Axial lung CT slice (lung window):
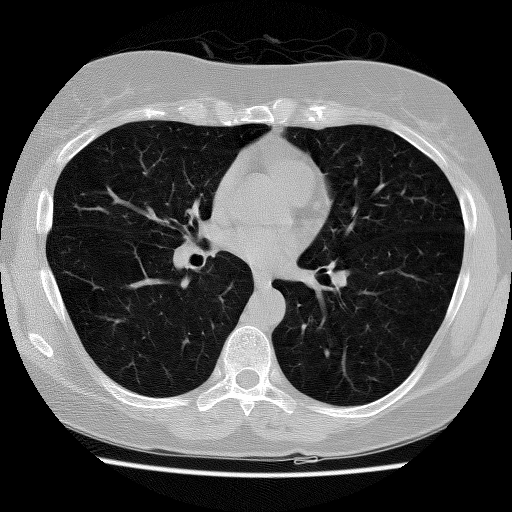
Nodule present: no